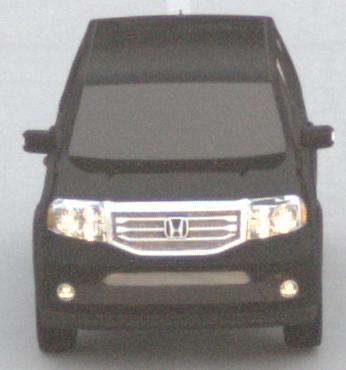
Make: Honda
Model: Pilot
Detailed model: Gen. 2 Facelift
Model produced from: 2012
Model produced until: 2015
Doors: 5
Color: black
Road condition: dry road
Daytime: sunrise or sunset
Contrast: low contrast